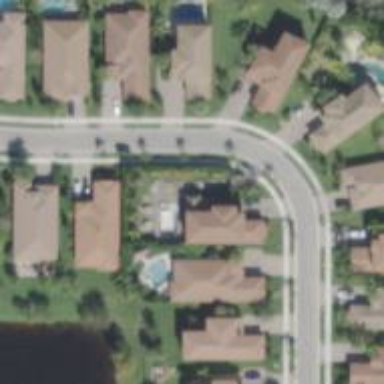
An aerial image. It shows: Residential road.